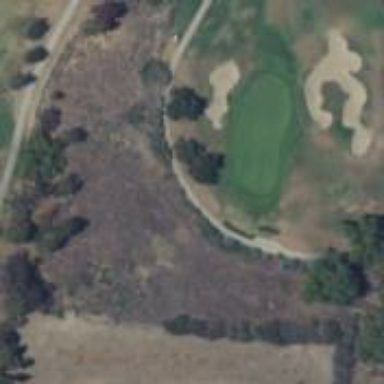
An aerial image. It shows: Golf cartpath that is also road path.